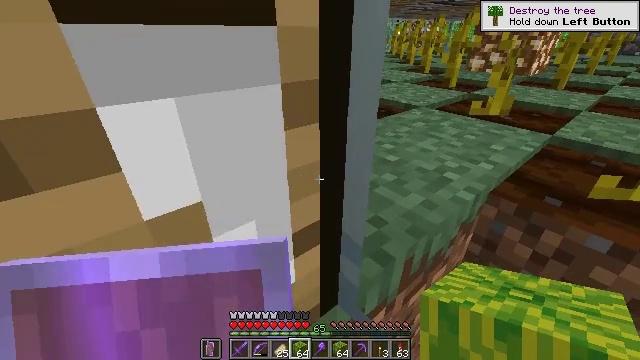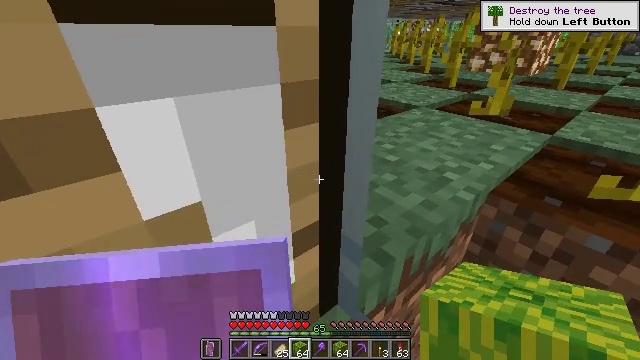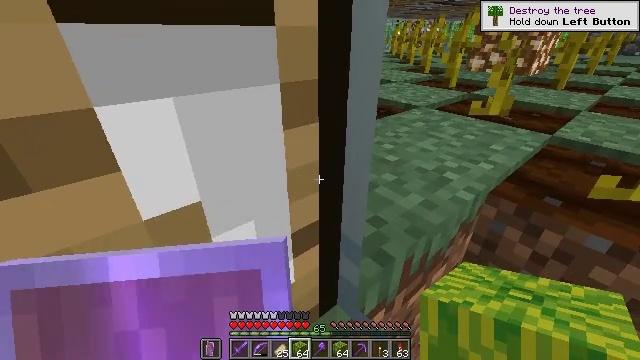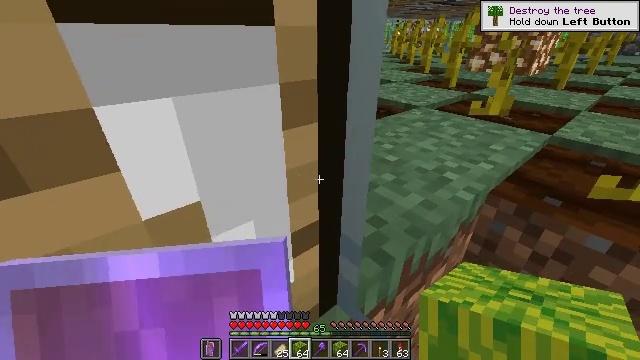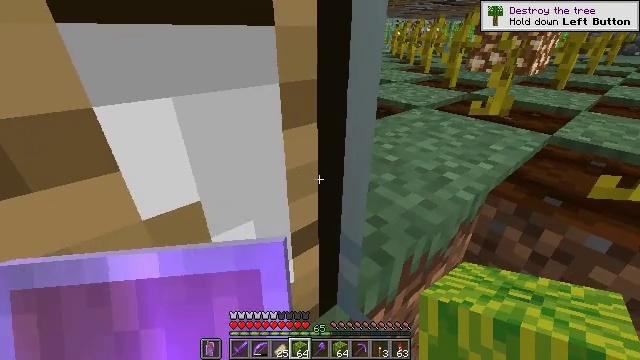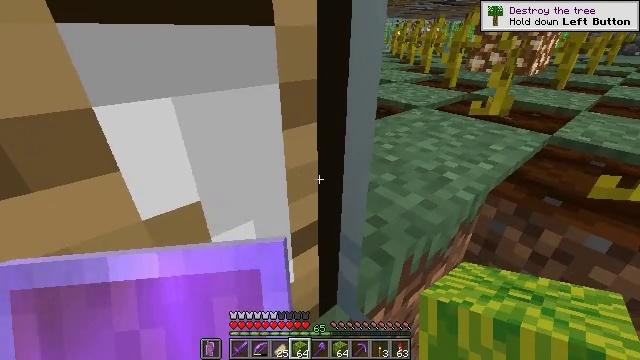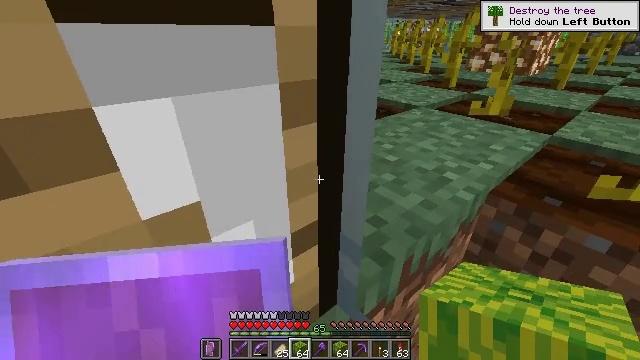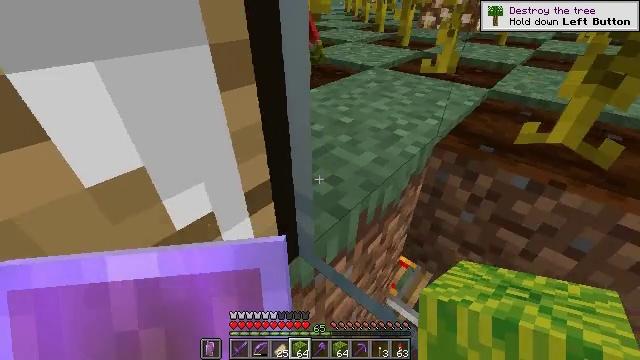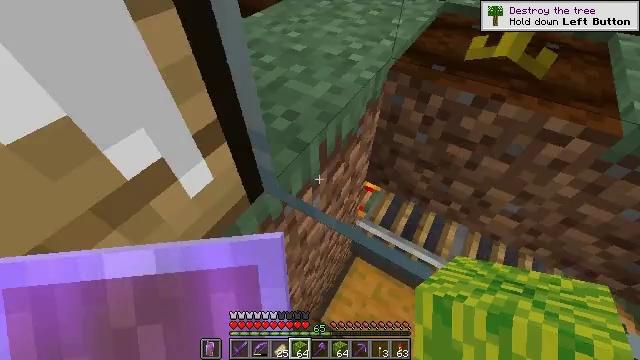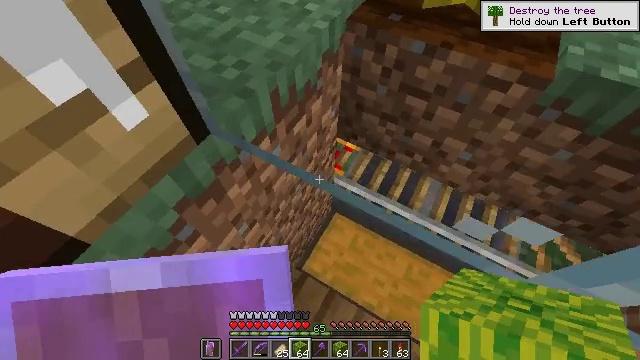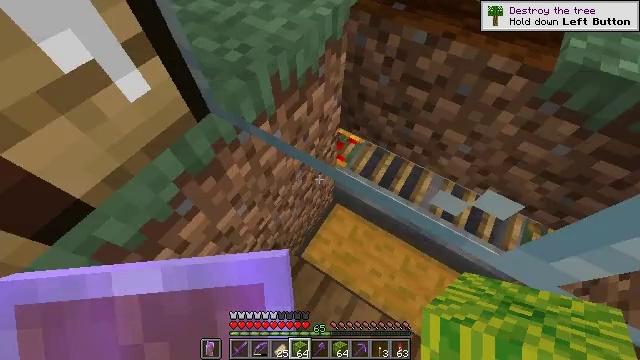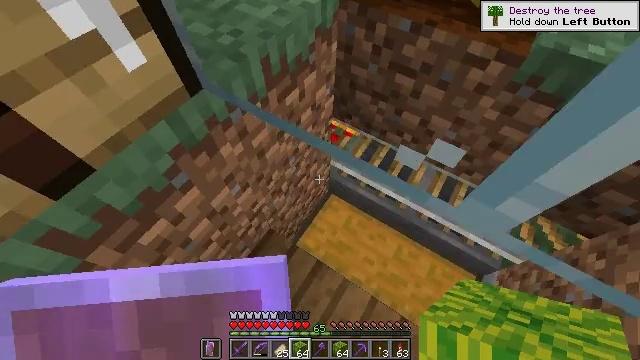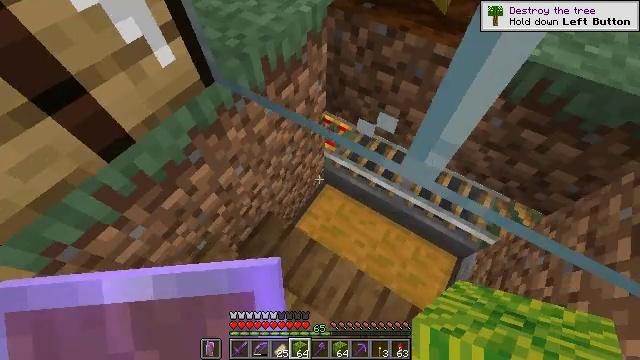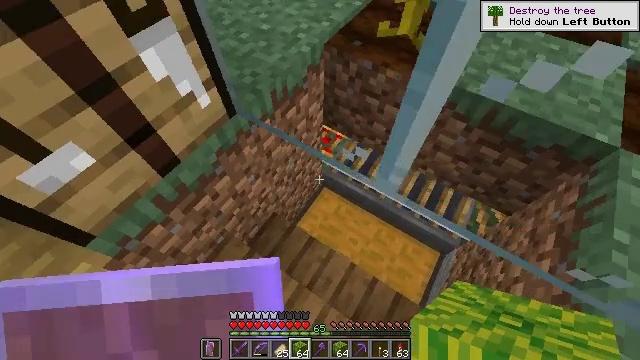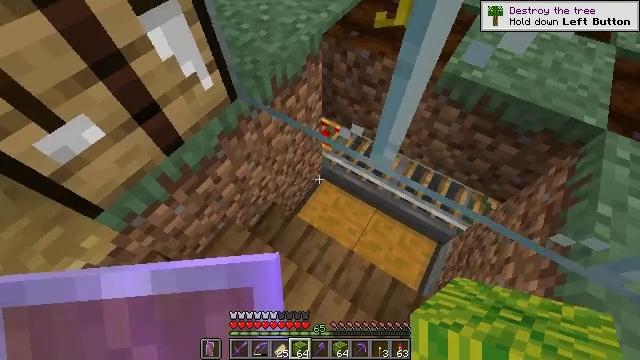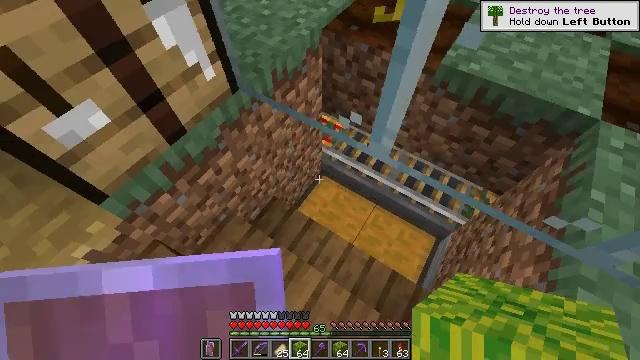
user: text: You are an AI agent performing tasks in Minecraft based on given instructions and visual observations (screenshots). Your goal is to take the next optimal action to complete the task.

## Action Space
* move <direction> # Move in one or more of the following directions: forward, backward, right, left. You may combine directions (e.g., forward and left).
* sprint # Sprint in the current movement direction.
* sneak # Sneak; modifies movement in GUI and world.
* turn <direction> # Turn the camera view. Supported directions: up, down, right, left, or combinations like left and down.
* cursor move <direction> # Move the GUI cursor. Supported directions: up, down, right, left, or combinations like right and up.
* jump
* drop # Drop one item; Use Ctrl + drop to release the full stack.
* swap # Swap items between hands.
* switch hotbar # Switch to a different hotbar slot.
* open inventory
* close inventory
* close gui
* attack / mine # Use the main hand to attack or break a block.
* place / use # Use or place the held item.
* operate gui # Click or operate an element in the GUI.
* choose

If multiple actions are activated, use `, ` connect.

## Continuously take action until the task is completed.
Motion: motion action
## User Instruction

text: Left click on the crafting table
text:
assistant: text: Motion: no_op
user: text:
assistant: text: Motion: no_op
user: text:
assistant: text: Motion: no_op
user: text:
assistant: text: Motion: no_op
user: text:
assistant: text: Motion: no_op
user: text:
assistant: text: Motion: no_op
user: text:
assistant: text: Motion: move right, turn right and down
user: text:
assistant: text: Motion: move back and move right, turn right and down
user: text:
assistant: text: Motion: move back and move right, turn right and down
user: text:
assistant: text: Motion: move back, turn left and down
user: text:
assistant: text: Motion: move back
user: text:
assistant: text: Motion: move back
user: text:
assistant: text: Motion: no_op
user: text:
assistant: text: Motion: no_op
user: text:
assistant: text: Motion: no_op
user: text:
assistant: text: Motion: no_op
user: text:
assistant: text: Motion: turn right
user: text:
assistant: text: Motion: turn right
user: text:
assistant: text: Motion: turn right and down
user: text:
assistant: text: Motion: turn right and down
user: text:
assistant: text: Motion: no_op
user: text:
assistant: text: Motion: no_op
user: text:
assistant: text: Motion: no_op
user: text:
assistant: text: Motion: use / place
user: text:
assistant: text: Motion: use / place
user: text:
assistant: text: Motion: use / place
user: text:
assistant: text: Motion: no_op
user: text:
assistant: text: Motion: no_op
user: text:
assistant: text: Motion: no_op
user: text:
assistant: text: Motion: no_op